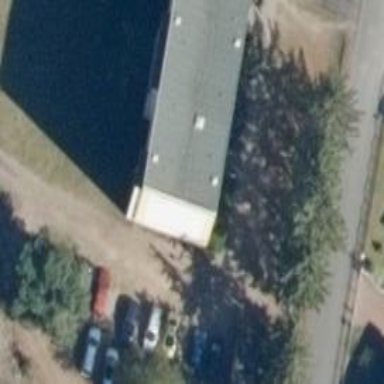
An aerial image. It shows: Building with gabled roof.